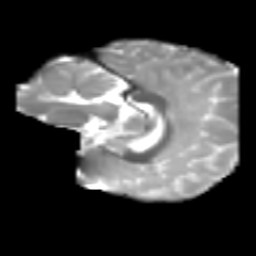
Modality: T2w
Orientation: sagittal
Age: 6
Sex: female
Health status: healthy